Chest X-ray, AP view. Patient: 39 years old, sex M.
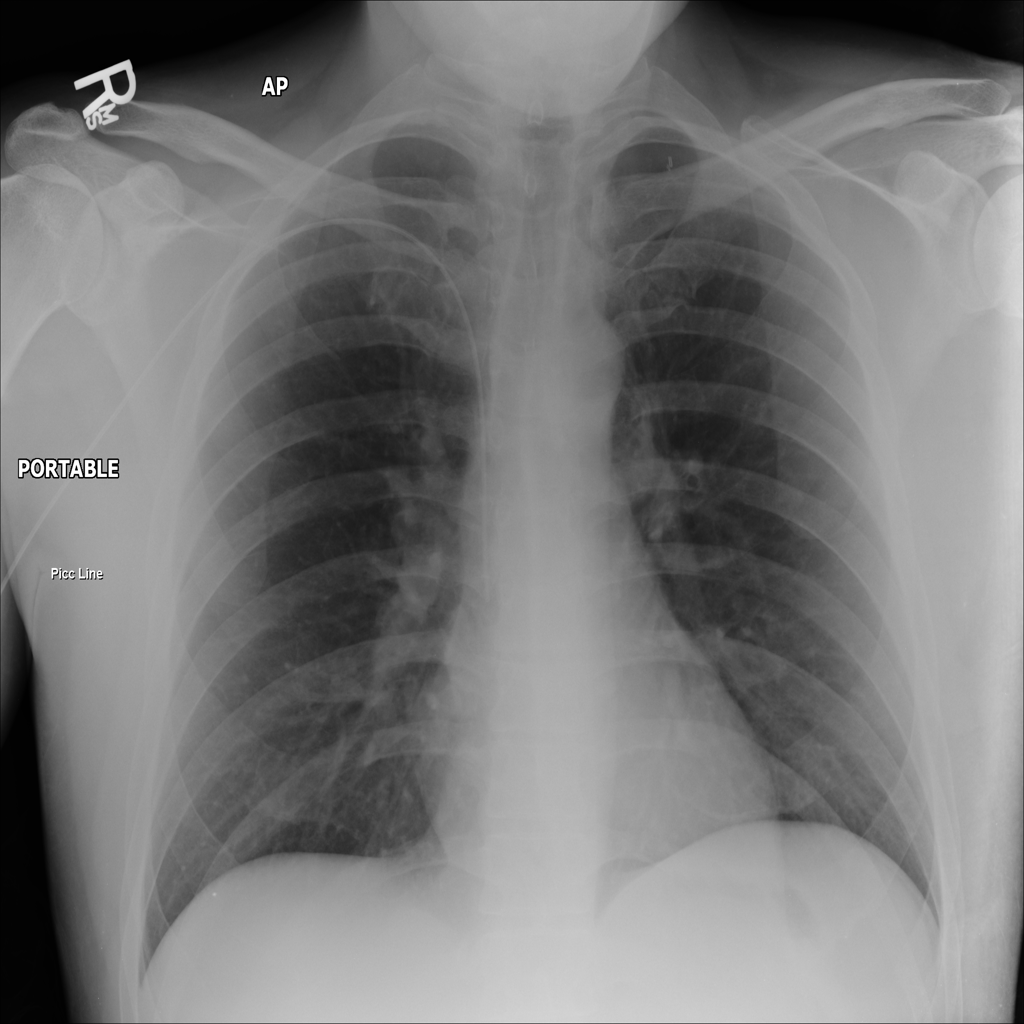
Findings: No Finding